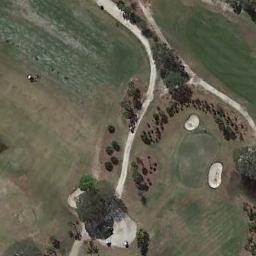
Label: golf_course